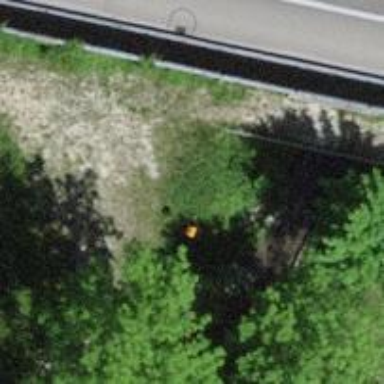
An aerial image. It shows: Pipeline marker.